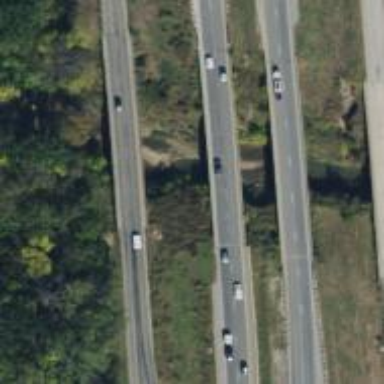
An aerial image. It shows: Bridge over motorway.